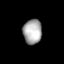
Tissue: skin
Cell type: Epithelial cells
Senescence score: 0.2382
Nuclear area (px): 455
Mean DAPI intensity: 169.121